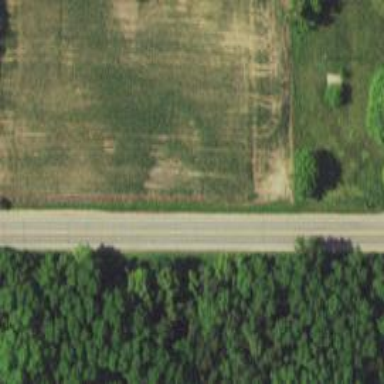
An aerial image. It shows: Secondary road.